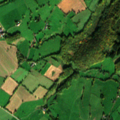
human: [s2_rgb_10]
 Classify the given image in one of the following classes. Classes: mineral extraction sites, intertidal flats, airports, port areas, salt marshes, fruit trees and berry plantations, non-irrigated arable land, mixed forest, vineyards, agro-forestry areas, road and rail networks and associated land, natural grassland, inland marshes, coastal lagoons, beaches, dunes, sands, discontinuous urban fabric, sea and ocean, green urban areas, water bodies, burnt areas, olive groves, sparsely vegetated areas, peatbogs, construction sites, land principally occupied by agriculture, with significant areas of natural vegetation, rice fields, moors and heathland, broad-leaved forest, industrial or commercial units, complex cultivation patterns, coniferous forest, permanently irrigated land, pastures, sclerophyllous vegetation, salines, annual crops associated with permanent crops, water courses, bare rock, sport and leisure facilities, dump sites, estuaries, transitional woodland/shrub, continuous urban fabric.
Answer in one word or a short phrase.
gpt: discontinuous urban fabric, pastures, complex cultivation patterns, mixed forest